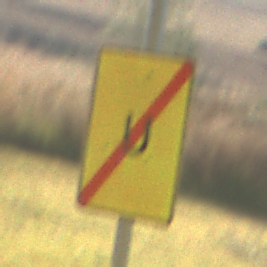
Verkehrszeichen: EndeUmleitung
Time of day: MorningAfternoon
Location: Outdoor (Nature)
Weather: PartlyCloudy
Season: NotSpecified
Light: Natural